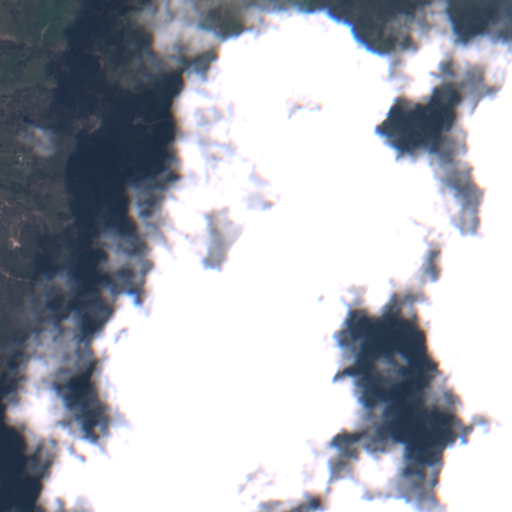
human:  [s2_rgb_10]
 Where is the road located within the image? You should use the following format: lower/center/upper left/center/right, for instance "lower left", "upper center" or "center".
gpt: There is no road in the image.